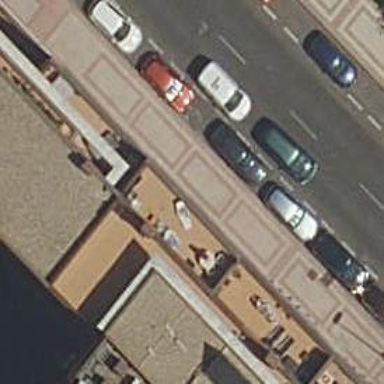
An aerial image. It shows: Restaurant.